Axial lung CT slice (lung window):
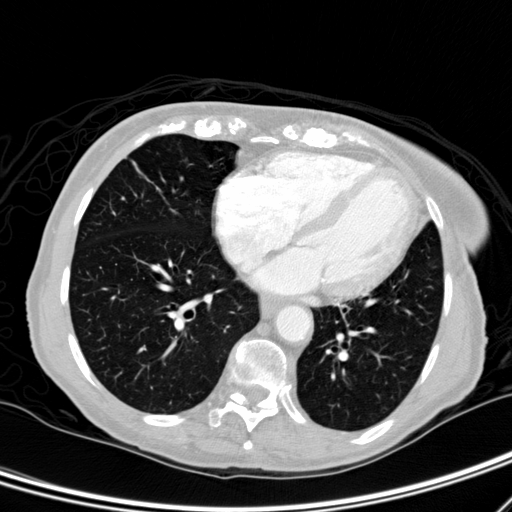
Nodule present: no